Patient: sex F, age 43
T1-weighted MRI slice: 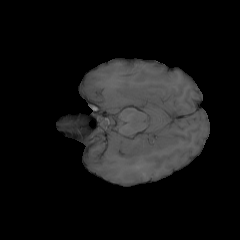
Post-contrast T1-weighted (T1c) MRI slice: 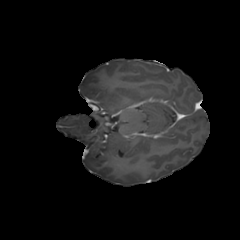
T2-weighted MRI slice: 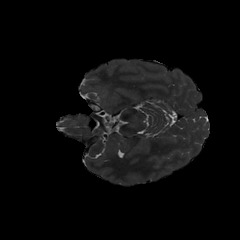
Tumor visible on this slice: no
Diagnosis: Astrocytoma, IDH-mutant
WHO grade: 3